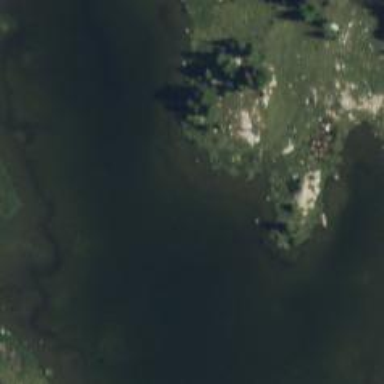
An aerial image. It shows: Serene lake surrounded by nature.